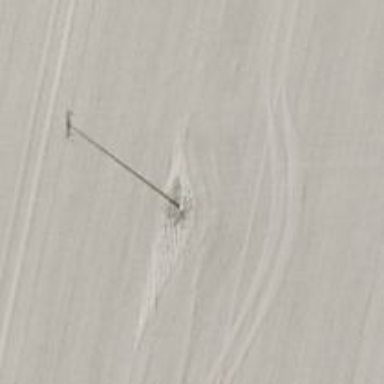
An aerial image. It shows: Power pole.